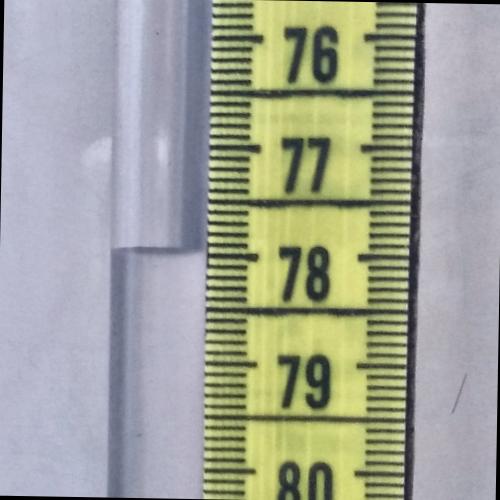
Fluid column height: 77.9 cm